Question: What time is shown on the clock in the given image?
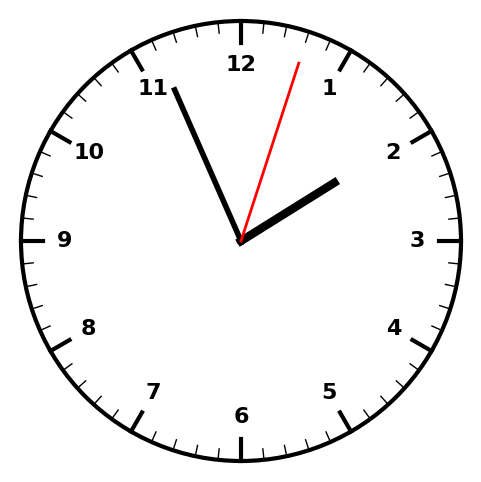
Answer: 01:56:03